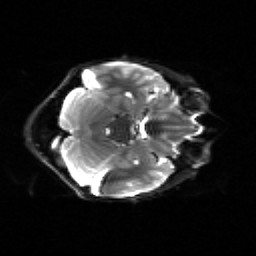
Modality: sbref
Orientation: axial
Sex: male
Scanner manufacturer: siemens
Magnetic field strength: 3 T
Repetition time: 5 s
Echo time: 0.071 s